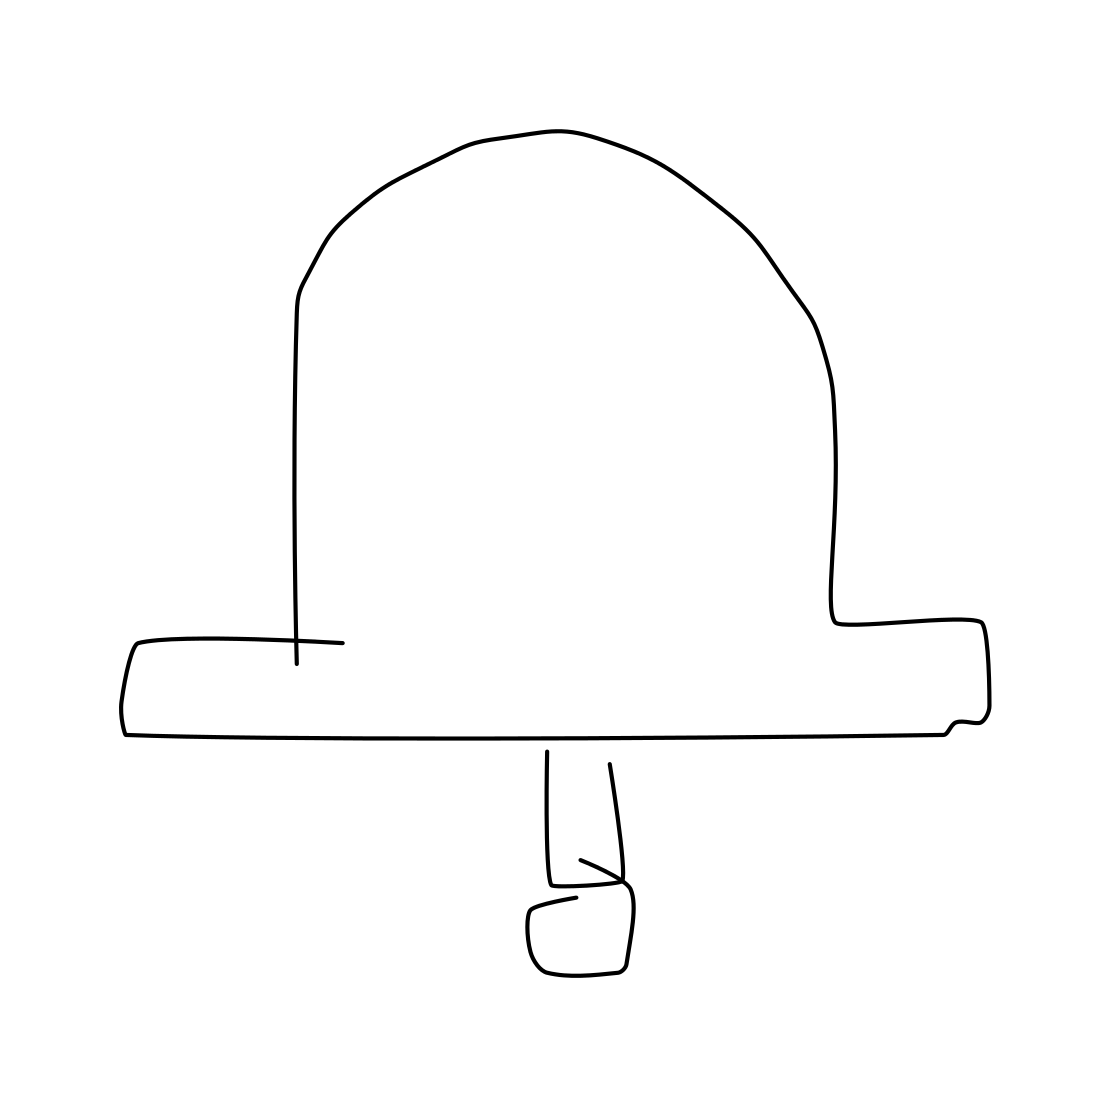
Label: bell